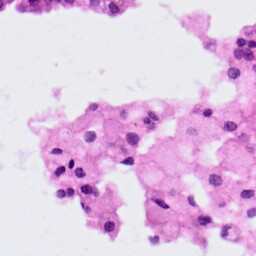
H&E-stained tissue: Lung